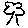
Label: tree